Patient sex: M
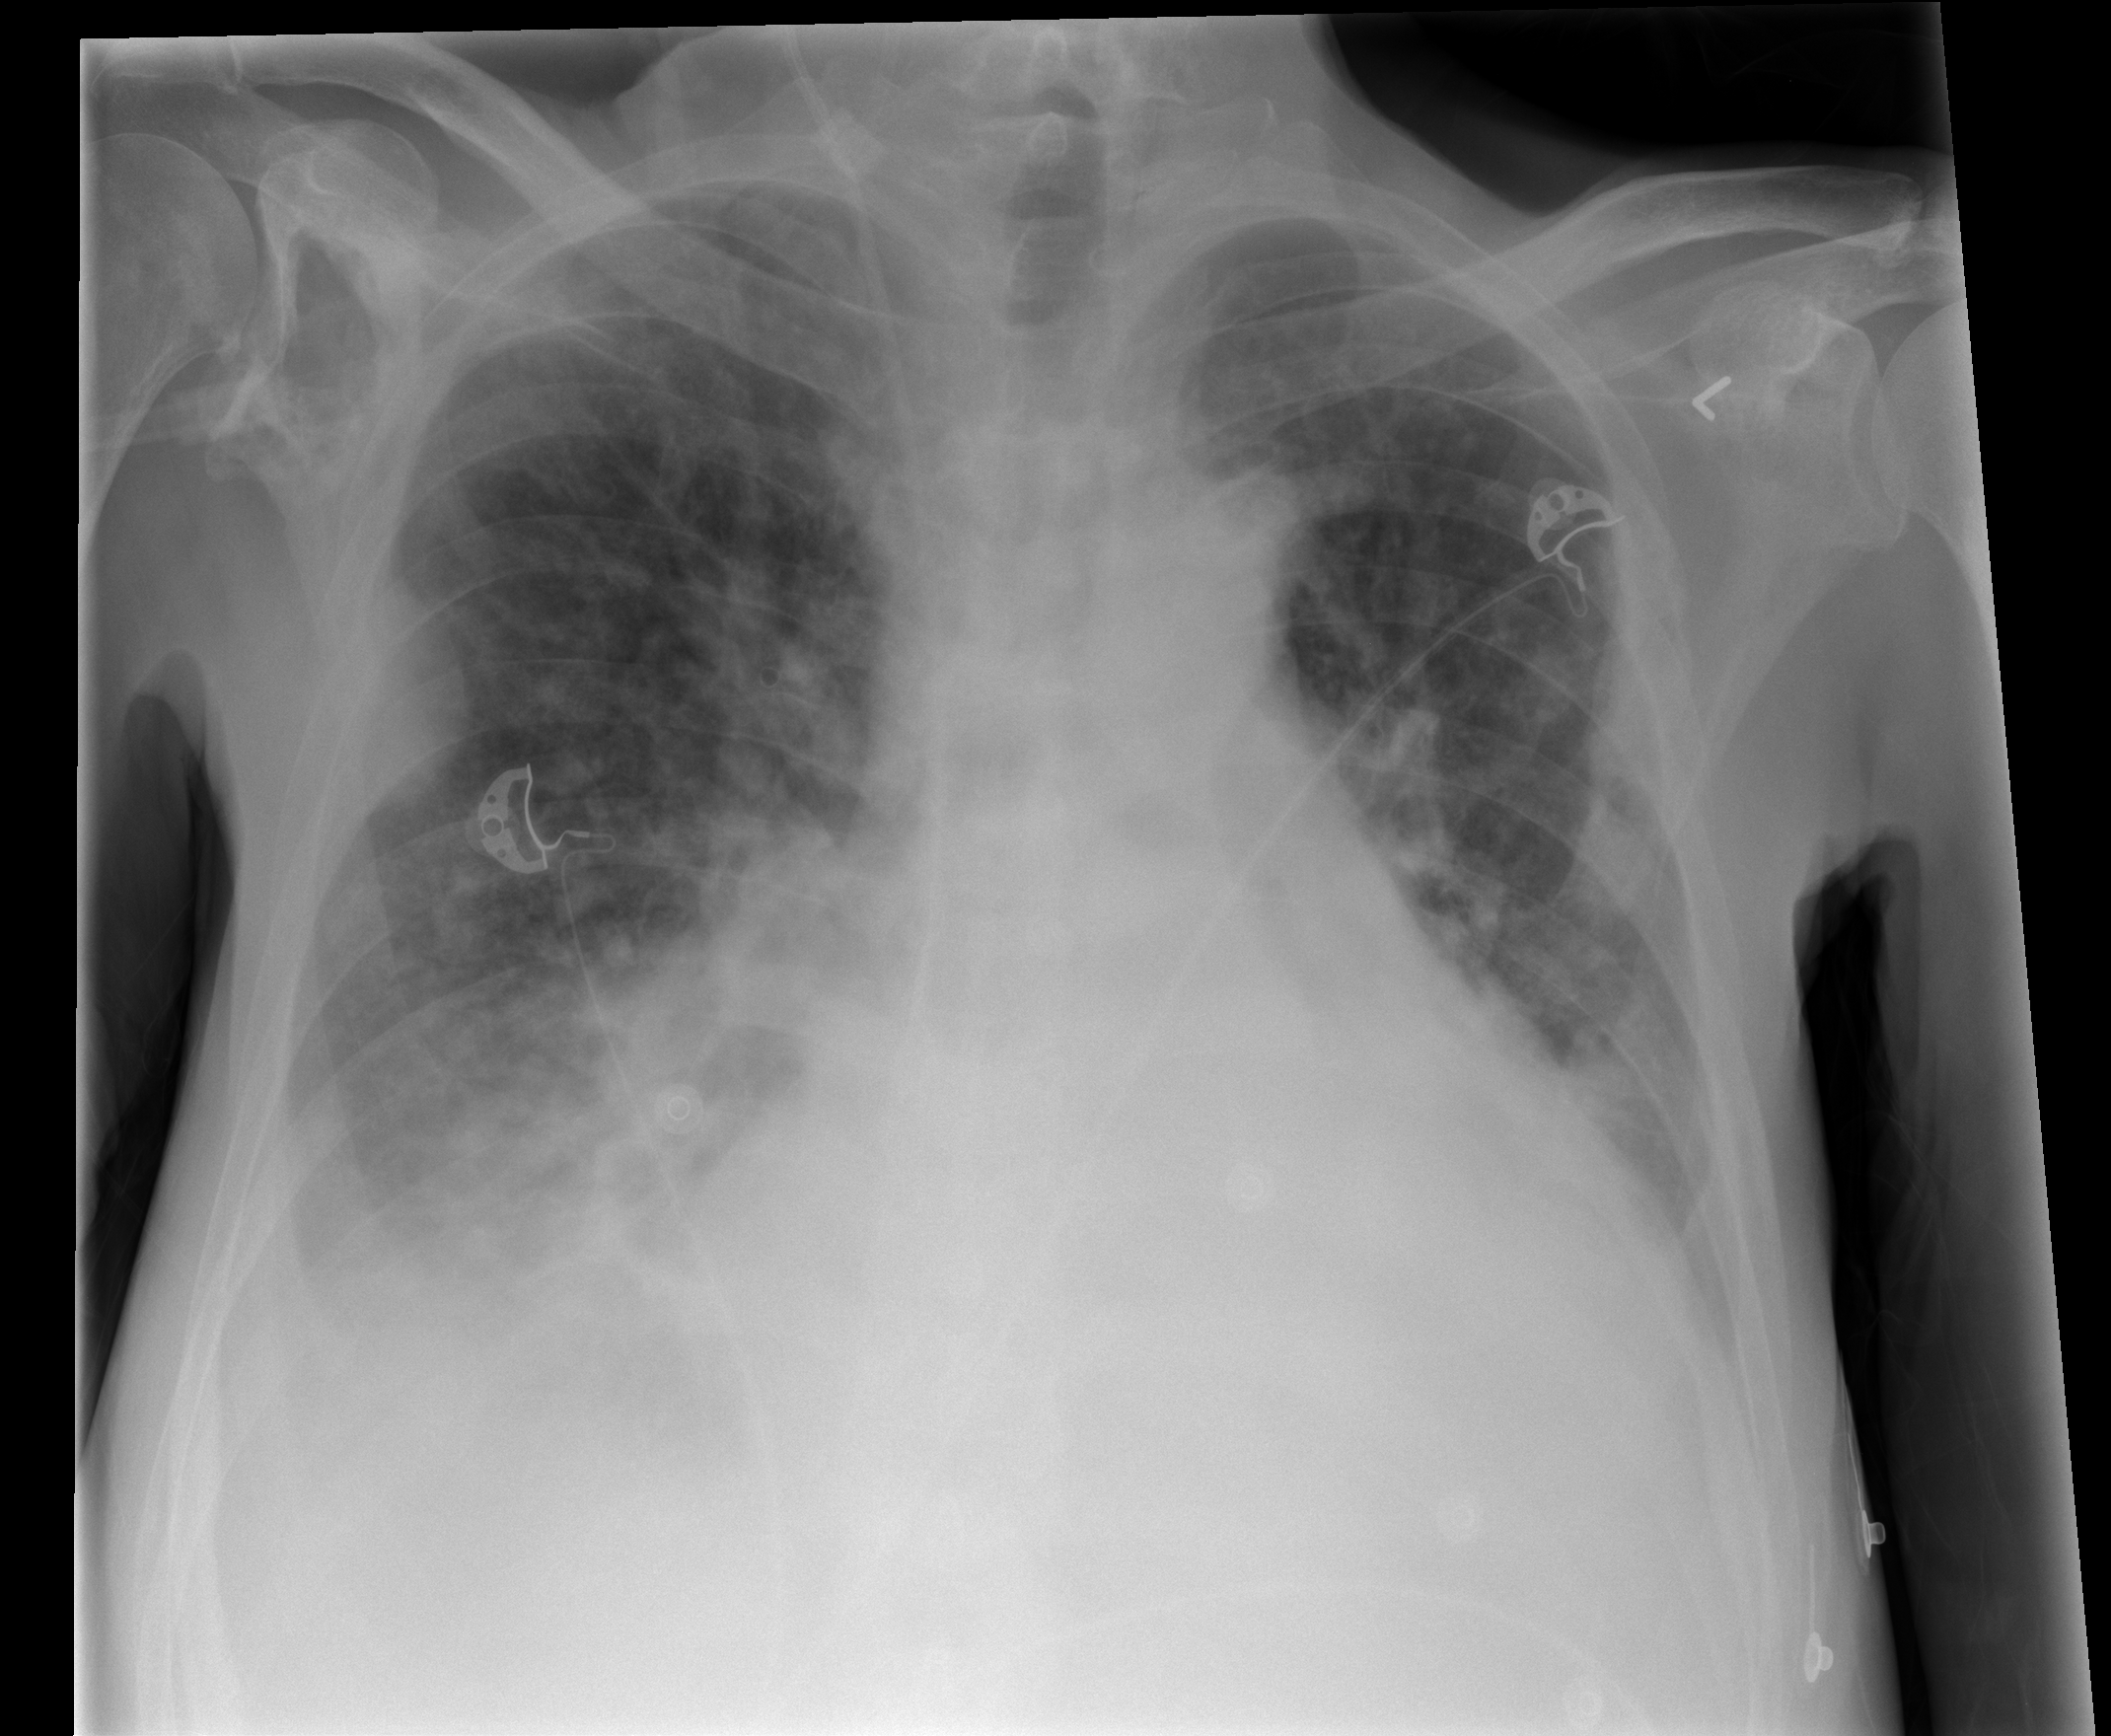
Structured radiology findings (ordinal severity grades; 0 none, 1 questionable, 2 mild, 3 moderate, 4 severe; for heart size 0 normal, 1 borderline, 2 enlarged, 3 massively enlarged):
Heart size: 2
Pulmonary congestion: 3
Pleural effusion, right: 3
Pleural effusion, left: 2
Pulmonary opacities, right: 3
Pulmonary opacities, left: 3
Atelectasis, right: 3
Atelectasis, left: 2